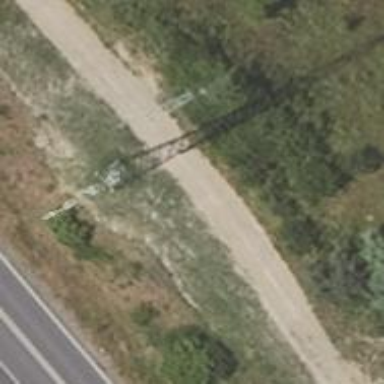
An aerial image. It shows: Power tower.